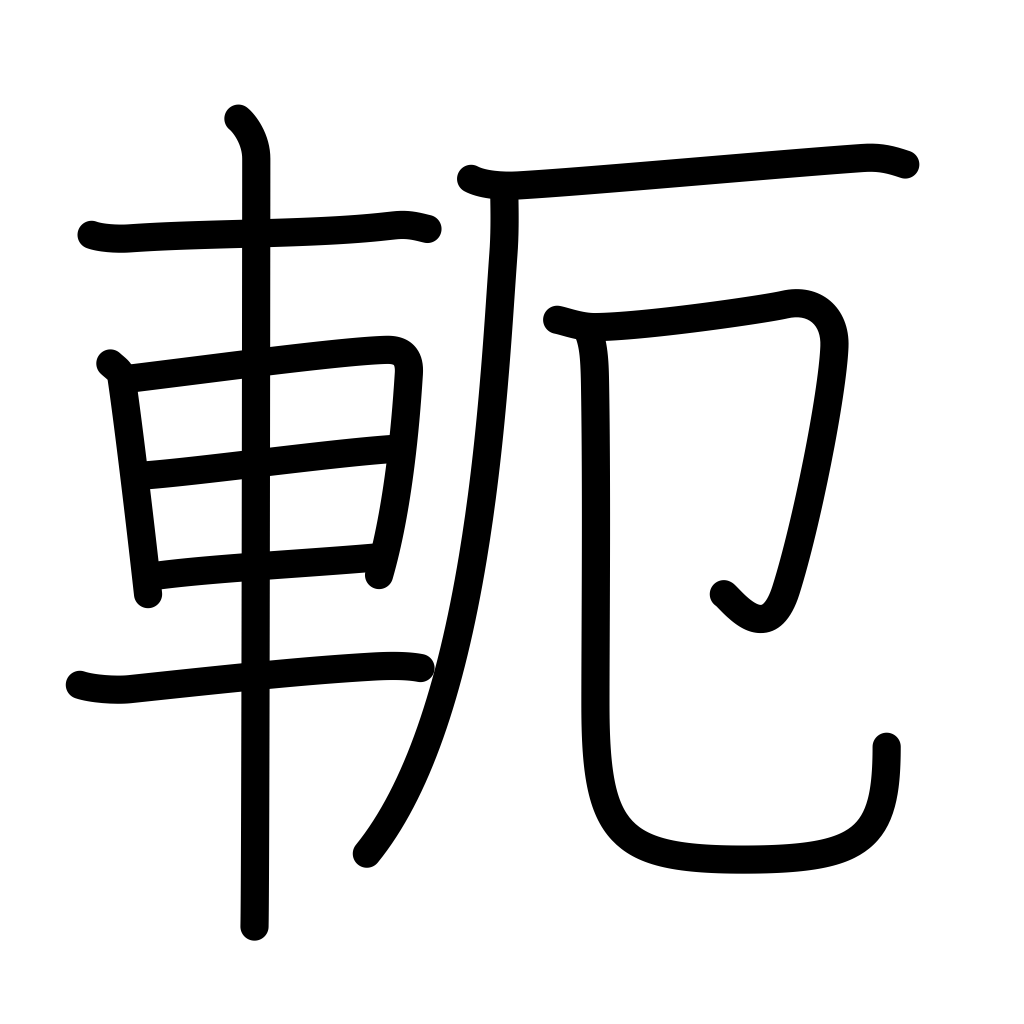
Meaning: yoke